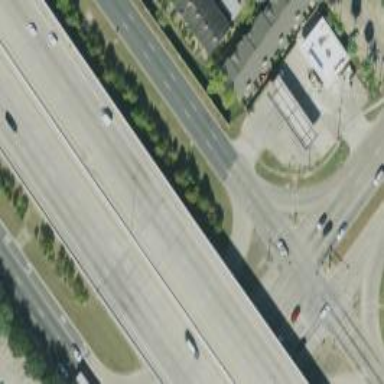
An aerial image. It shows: Frontage road connected to secondary link road.